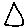
Label: triangle